Question: I am trying to add annotations on chart axis , but annotation always gets clipped by the axis and I cannot place them on the axis besides the tickLabels.

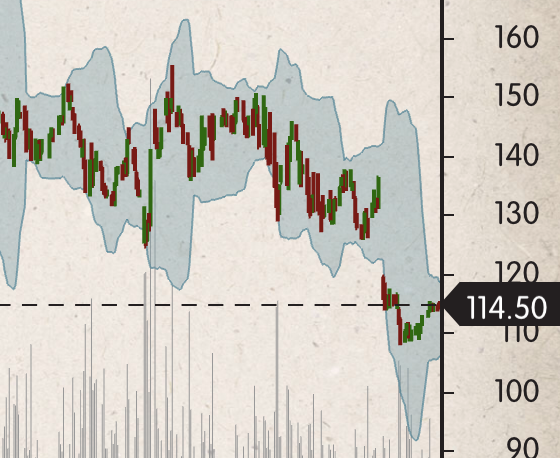
Answer: The reason that the clipping occurs is because the annotations are placed on a view which has 'clipsToBounds' set to 'YES'.
To change this:
'''
chart.canvas.glView.clipsToBounds = NO;
'''
To enable this to compile, you'll have to import 'SChartCanvas.h'
'''
#import <ShinobiControls/SChartCanvas.h>
'''
Hope that helps
sam